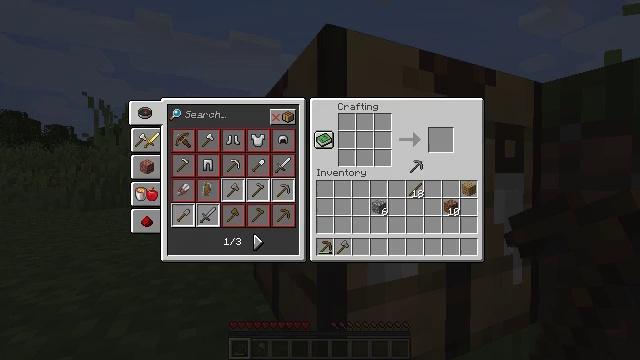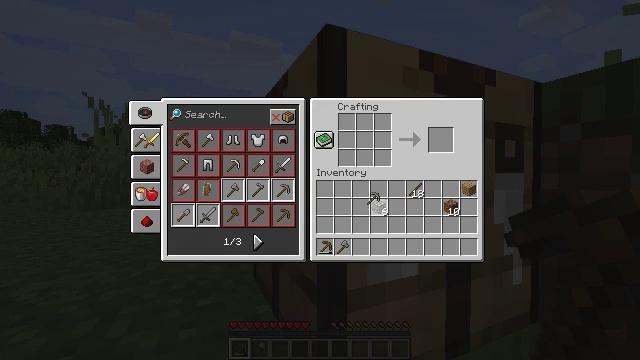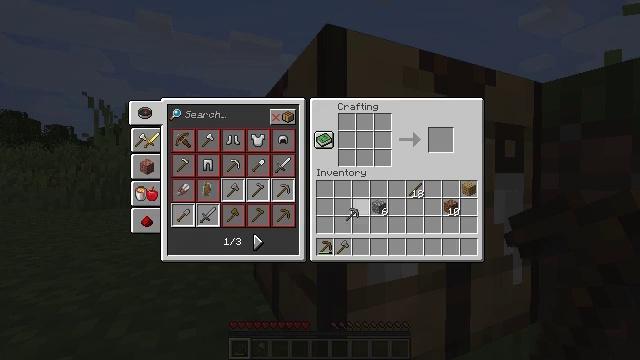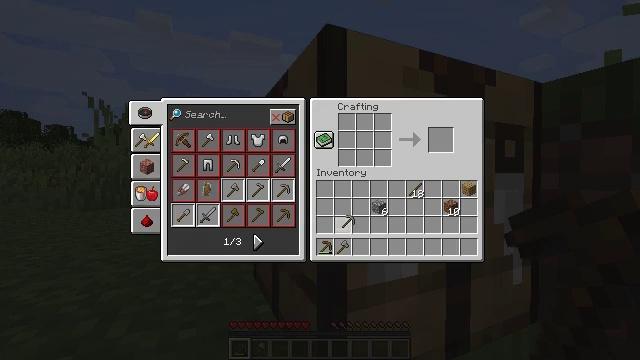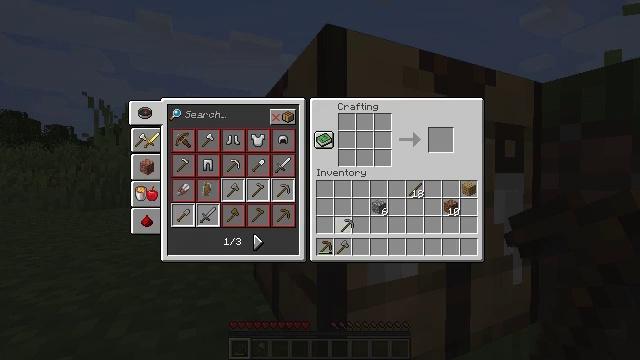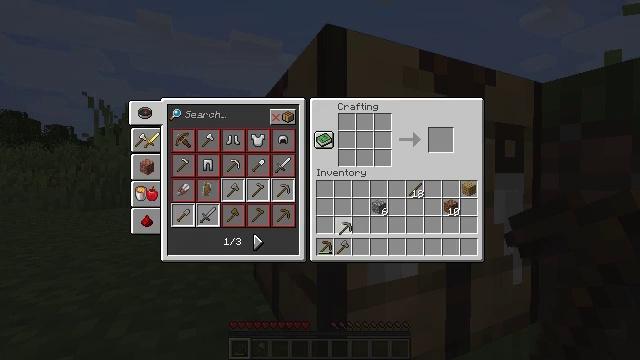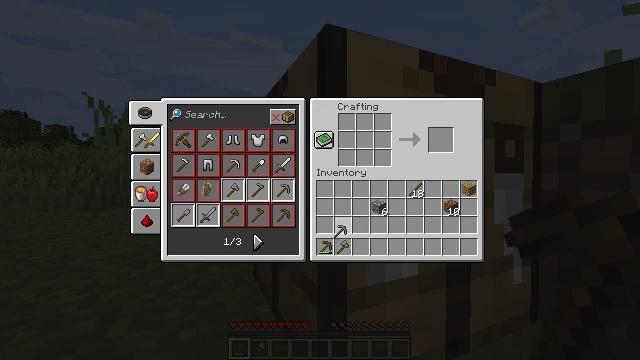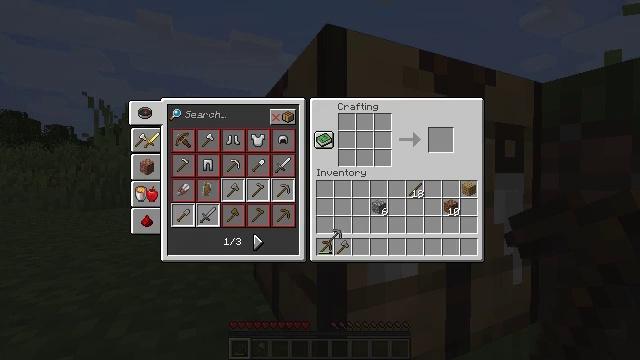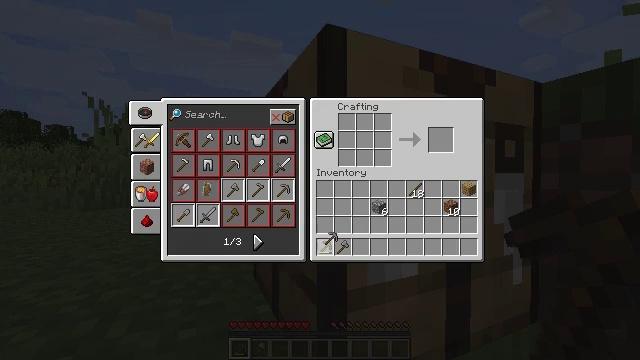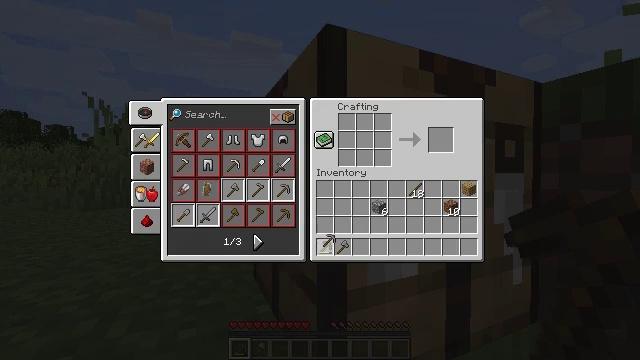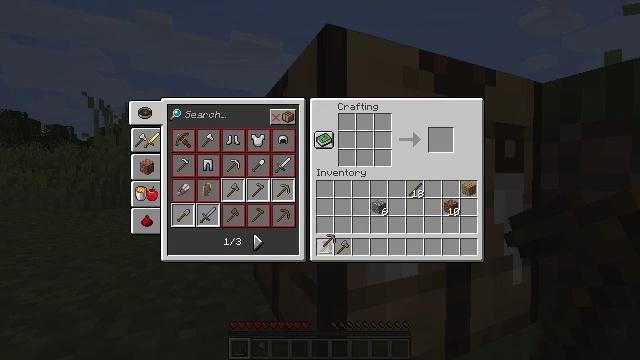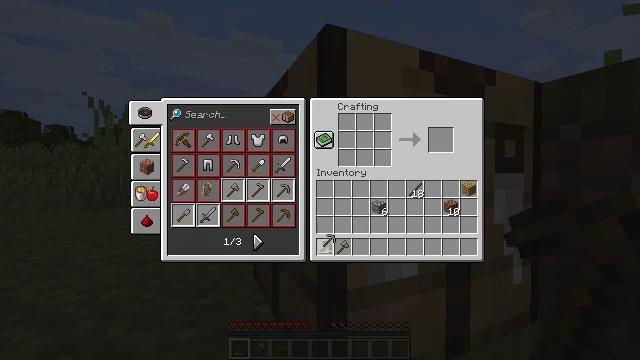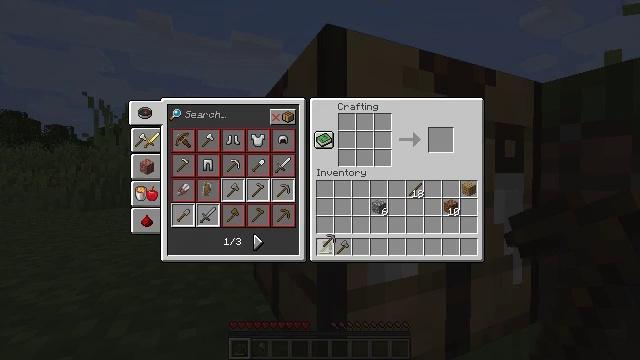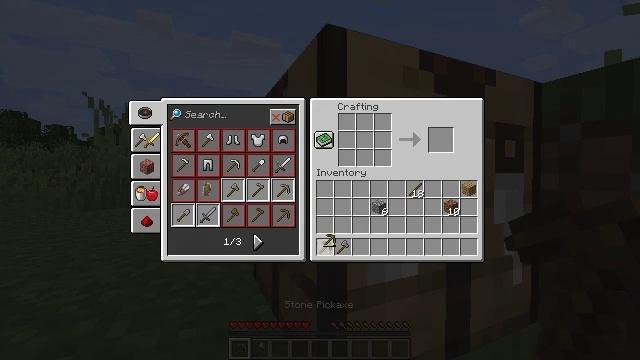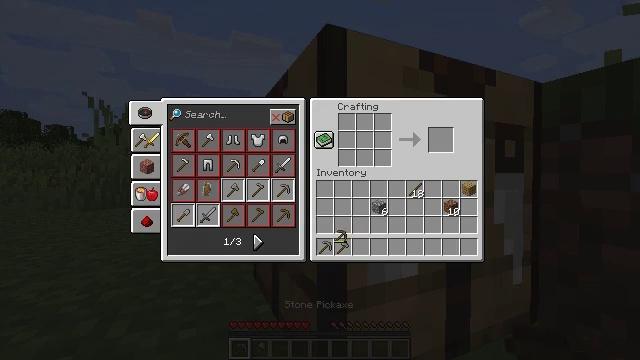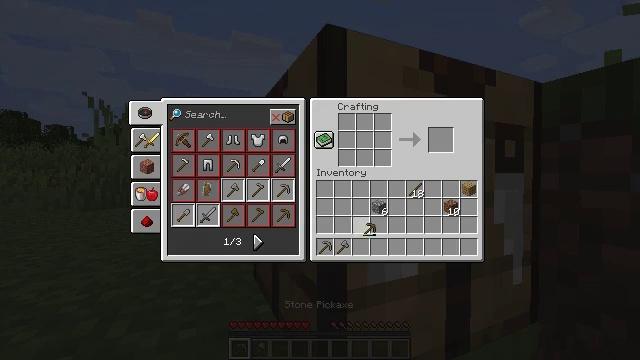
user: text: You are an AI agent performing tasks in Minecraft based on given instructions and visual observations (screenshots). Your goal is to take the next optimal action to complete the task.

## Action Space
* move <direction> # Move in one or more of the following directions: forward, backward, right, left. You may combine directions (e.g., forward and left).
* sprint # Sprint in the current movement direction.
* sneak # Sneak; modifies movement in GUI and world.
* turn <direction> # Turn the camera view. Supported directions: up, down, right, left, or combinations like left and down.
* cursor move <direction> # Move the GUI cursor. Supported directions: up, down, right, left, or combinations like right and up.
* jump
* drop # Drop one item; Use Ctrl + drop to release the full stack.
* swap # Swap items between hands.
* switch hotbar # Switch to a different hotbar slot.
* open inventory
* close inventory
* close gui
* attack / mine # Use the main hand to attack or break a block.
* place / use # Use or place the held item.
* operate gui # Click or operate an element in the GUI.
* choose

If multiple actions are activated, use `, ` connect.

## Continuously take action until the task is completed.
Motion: motion action
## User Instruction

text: Make a stone sword using sticks and cobblestones.
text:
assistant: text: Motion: cursor move left and down, open gui
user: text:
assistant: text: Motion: cursor move left and down
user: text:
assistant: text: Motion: cursor move down
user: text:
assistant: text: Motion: no_op
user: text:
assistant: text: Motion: no_op
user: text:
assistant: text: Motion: no_op
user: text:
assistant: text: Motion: no_op
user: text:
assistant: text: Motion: no_op
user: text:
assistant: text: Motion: no_op
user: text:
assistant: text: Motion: operate gui
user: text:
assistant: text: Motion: operate gui
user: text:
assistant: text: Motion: operate gui
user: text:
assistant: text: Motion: no_op
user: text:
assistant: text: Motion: cursor move right
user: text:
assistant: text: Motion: cursor move right
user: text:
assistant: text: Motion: cursor move right
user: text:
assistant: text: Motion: cursor move right
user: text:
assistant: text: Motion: cursor move right
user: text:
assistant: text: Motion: no_op
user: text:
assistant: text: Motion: no_op
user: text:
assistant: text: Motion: no_op
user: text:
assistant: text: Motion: operate gui
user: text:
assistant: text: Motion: operate gui
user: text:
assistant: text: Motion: operate gui
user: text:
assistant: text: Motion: no_op
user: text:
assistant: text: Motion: cursor move left
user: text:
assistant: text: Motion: cursor move left
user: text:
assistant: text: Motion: cursor move left and up
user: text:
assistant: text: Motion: cursor move left
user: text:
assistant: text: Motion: cursor move left